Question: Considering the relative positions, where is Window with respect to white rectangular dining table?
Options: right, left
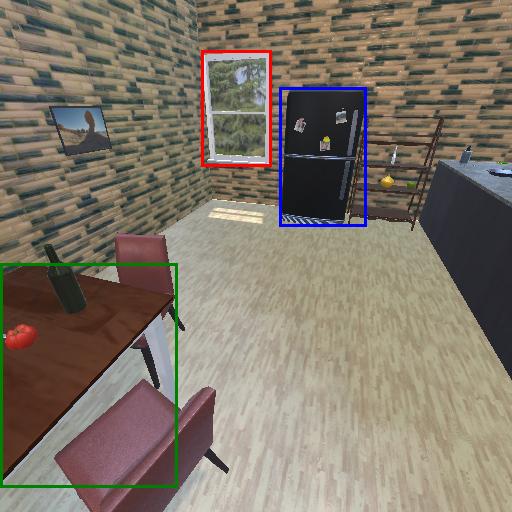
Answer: right